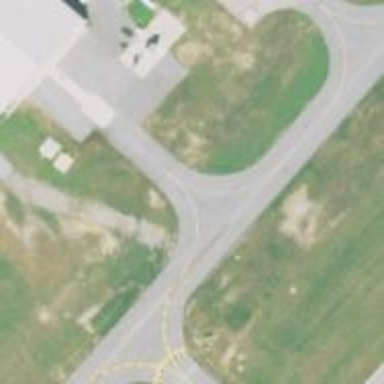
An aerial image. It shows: View of taxiway at the airport.